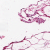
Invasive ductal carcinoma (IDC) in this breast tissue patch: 0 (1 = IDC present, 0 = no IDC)